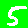
Digit: 5